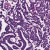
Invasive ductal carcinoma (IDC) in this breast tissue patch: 1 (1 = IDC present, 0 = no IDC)